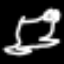
Label: frog